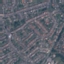
Label: Residential